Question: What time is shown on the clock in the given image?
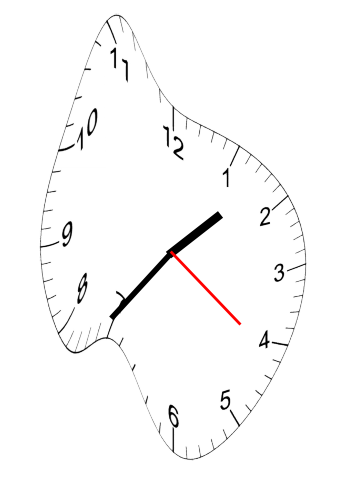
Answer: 01:36:21